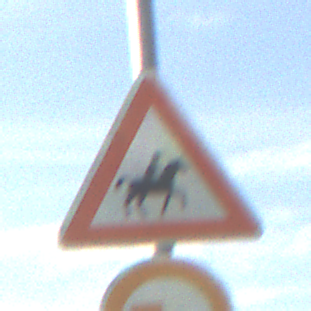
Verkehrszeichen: ReiterLinks
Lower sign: UeberholverbotKraftfahrzeuge
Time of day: MorningAfternoon
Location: Outdoor (Nature)
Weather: PartlyCloudy
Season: NotSpecified
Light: Natural